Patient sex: M
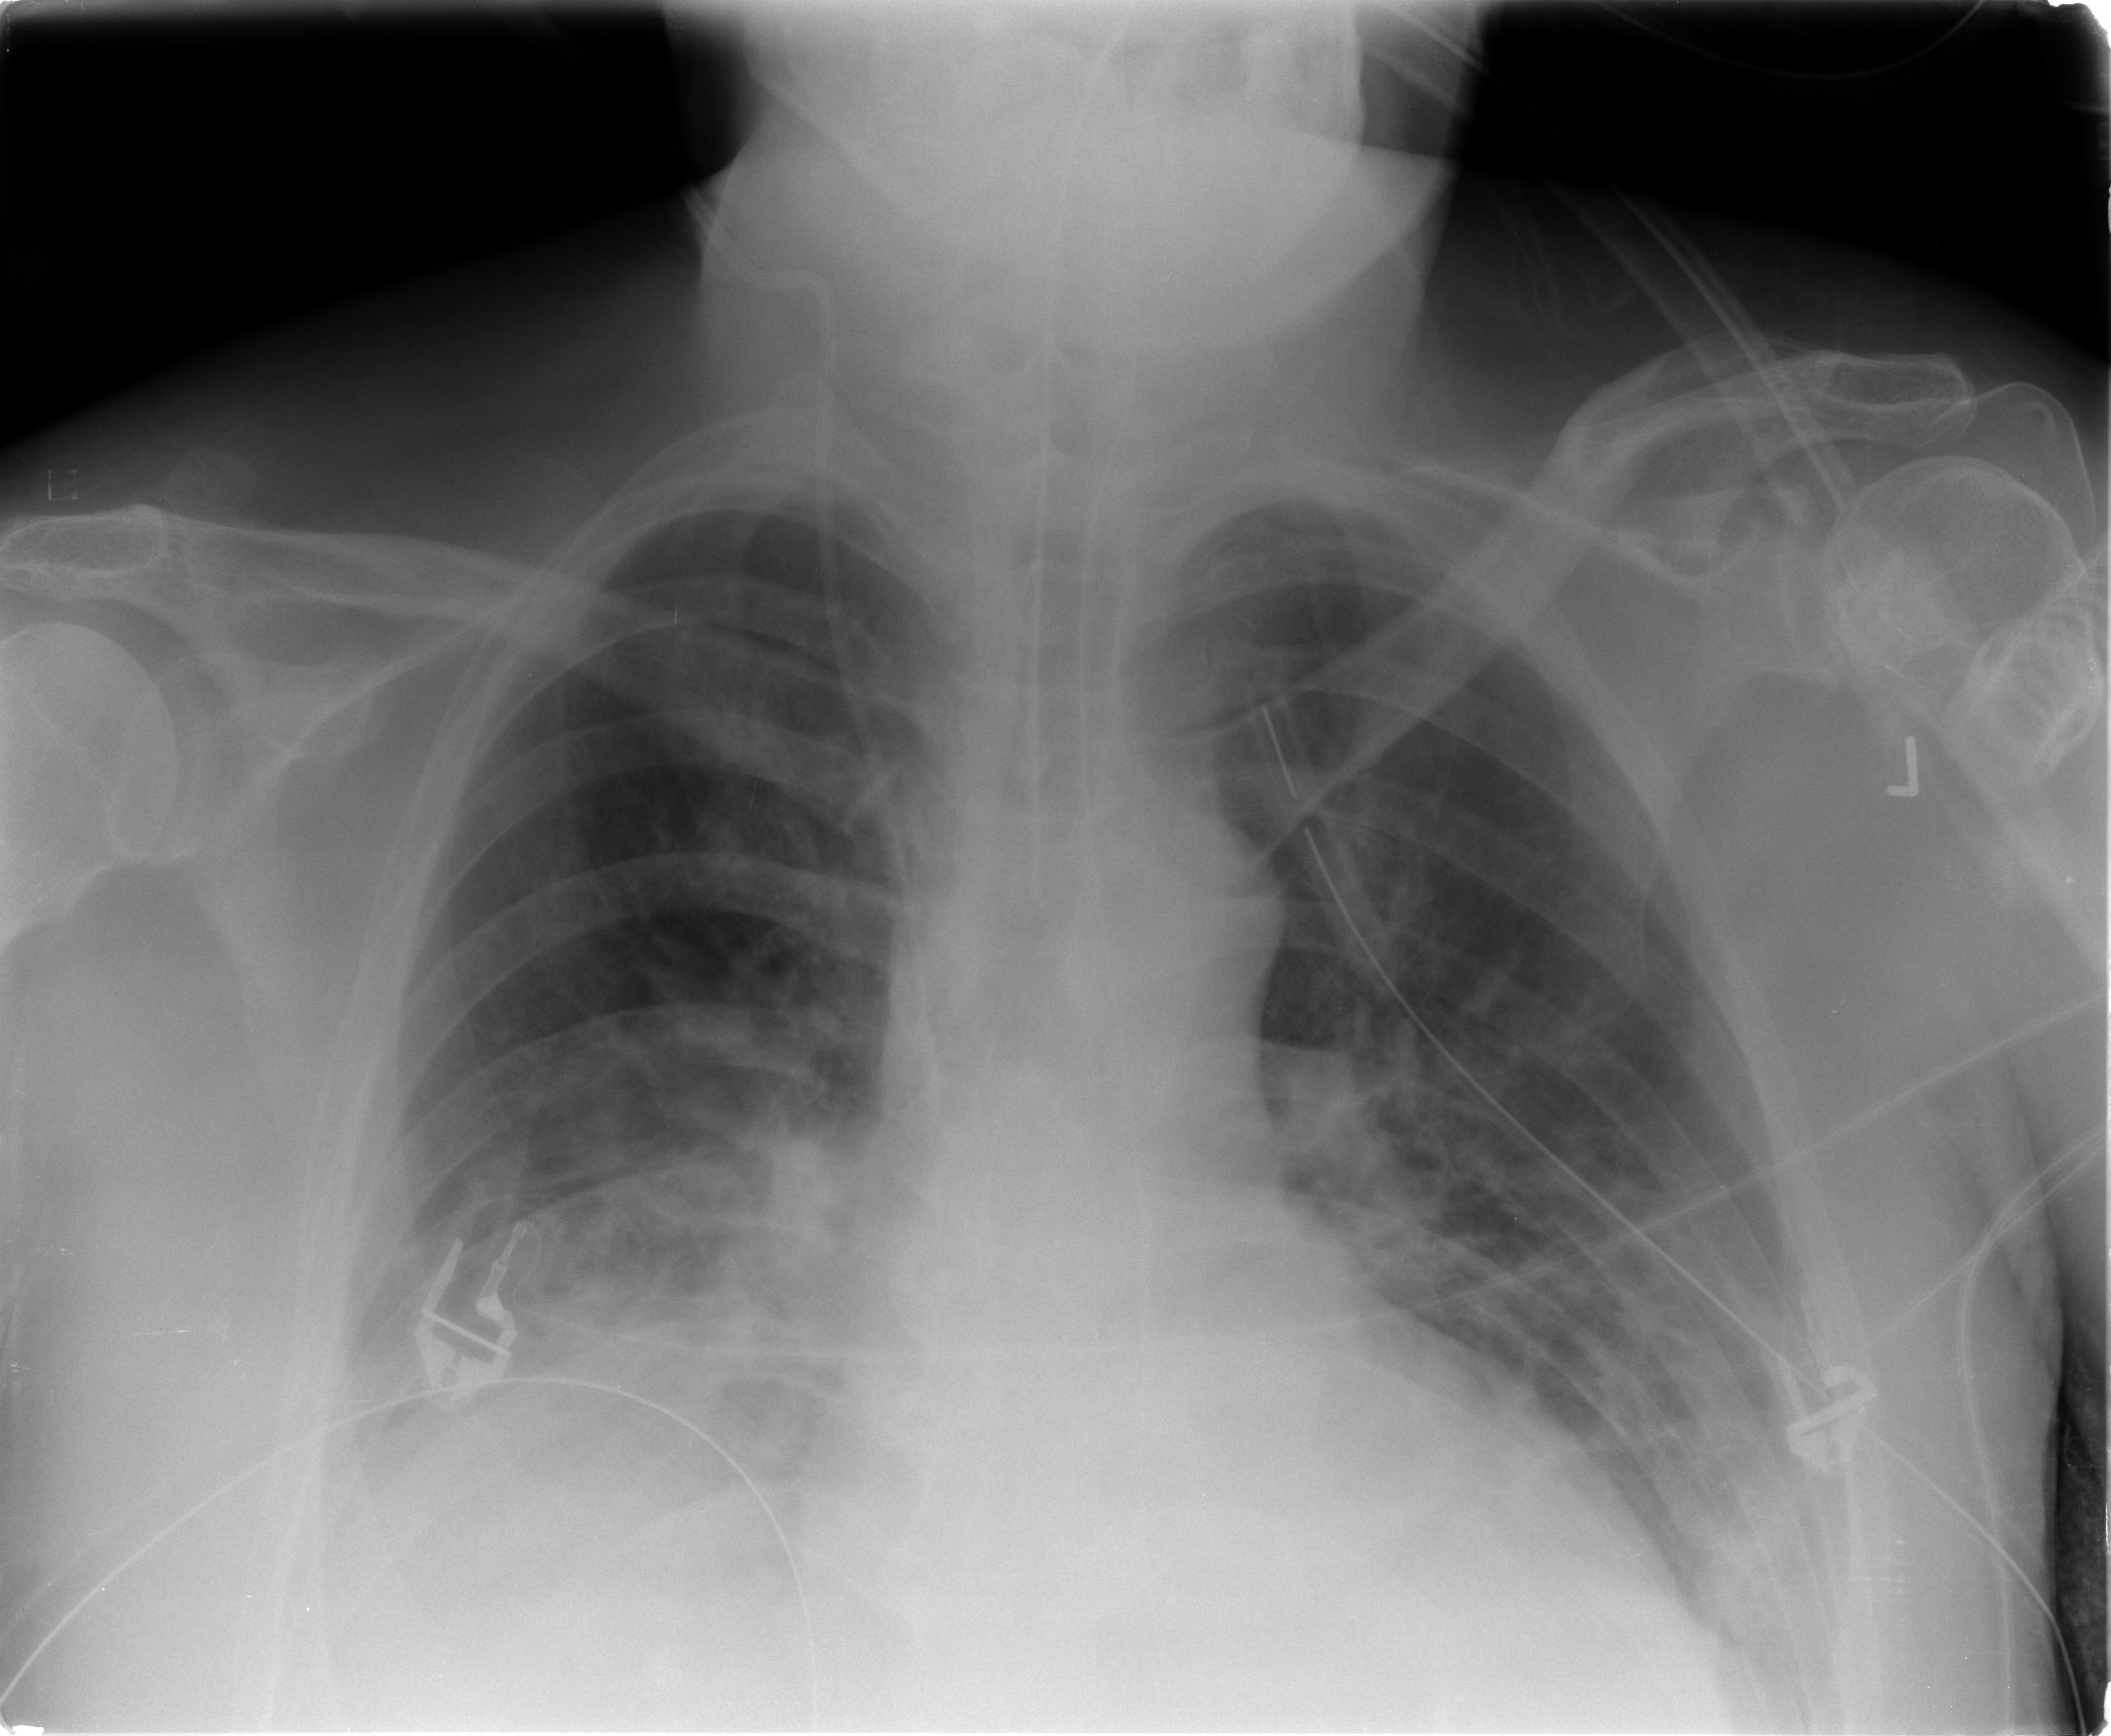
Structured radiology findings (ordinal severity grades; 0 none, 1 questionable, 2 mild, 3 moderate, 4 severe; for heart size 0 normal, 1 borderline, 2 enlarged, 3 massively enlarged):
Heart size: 1
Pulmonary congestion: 2
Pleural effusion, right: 2
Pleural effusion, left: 0
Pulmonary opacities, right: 3
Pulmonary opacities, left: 2
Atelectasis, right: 3
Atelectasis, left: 3